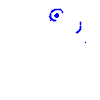
Particle: pion